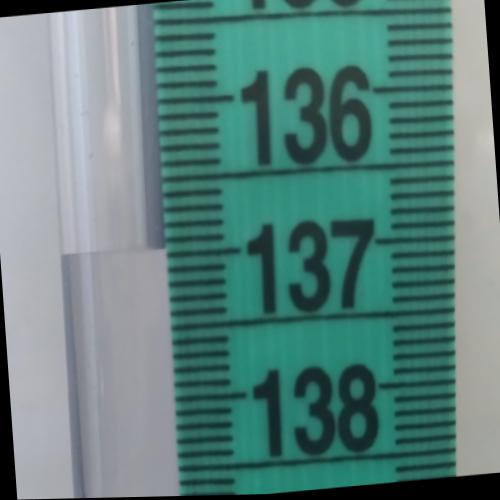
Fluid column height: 137.0 cm